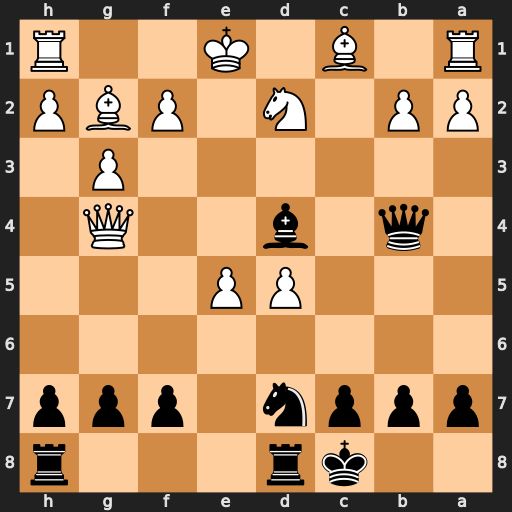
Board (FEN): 2kr3r/pppn1ppp/8/3PP3/1q1b2Q1/6P1/PP1N1PBP/R1B1K2R
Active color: b
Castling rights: KQ
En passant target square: -
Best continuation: Bxf2+ Kxf2 Qxg4